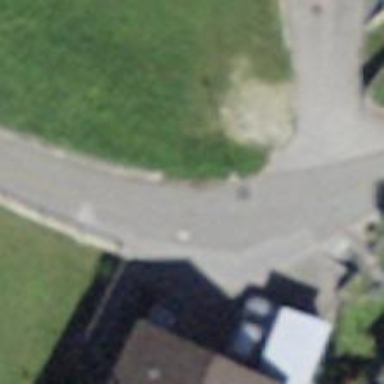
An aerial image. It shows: Paved residential road.